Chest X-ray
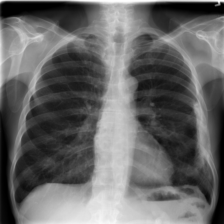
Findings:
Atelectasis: negative
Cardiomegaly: negative
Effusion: negative
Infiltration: negative
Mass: negative
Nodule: negative
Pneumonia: negative
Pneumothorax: negative
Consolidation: negative
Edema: negative
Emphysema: positive
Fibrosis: negative
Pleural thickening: negative
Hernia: negative